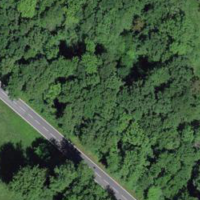
EUNIS habitat code: 41
Species observed at this site:
Allium ursinum
Rosa arvensis